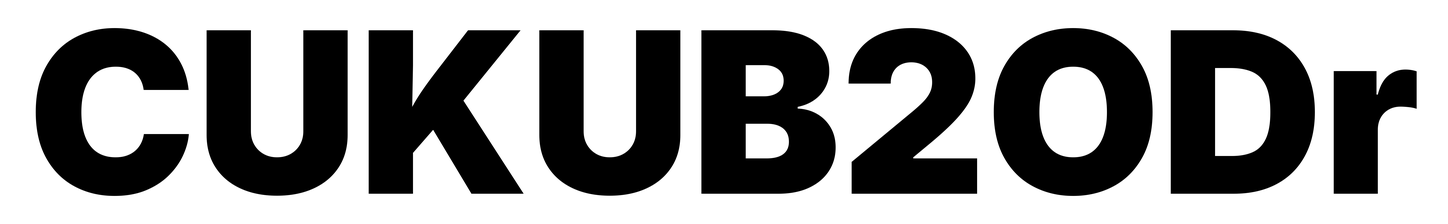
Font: Inter_Black